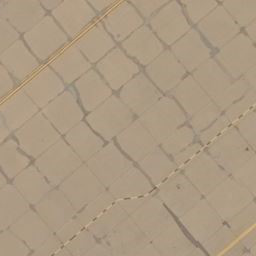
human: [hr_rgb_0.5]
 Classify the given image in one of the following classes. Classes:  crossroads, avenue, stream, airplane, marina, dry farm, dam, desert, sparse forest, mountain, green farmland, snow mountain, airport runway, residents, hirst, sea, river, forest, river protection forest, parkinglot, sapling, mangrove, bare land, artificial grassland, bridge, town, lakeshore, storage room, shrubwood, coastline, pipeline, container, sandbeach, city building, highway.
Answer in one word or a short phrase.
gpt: airport runway